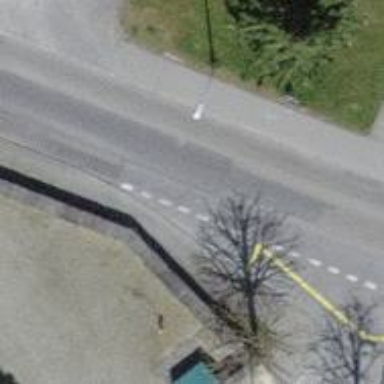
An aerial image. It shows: Sidewalk along the footway.